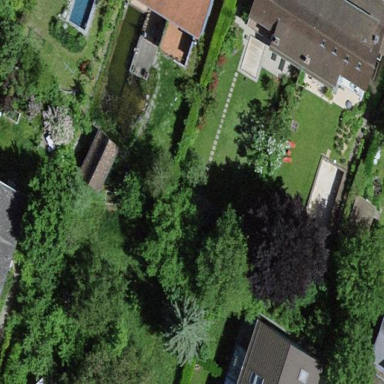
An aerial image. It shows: Garden that is leisure land.